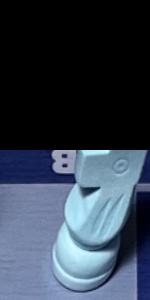
Label: Knight_White